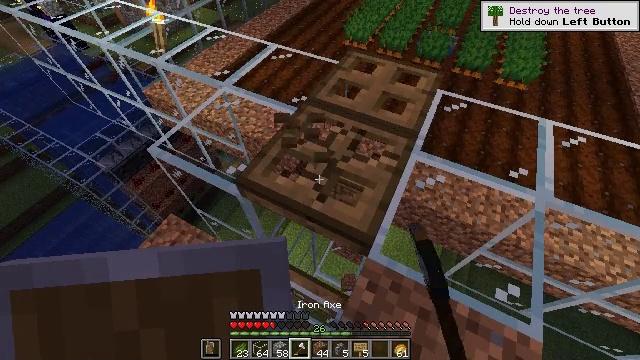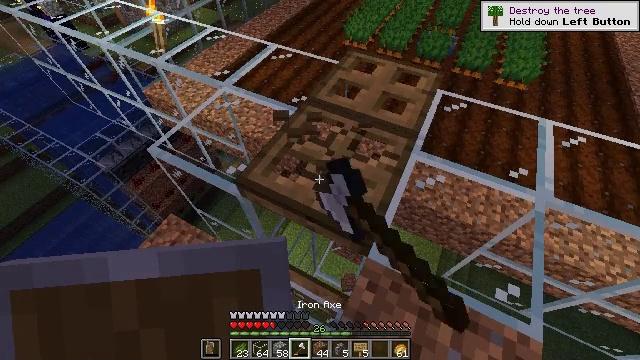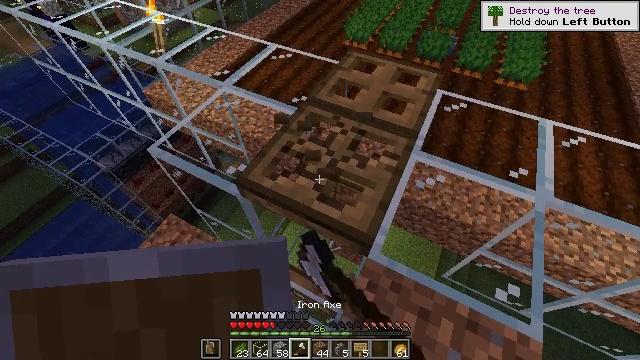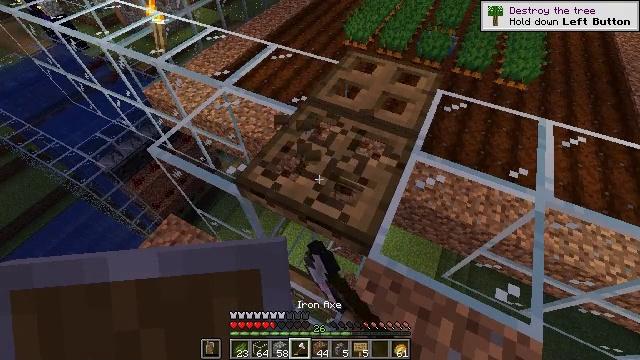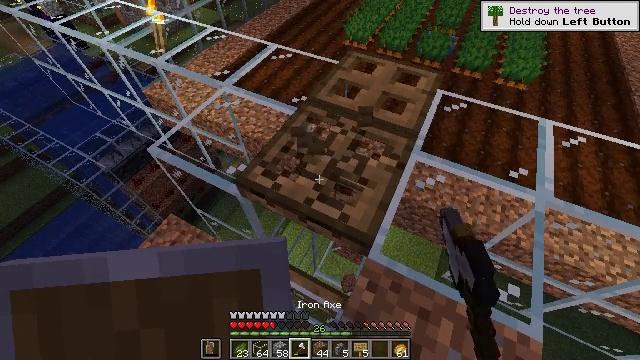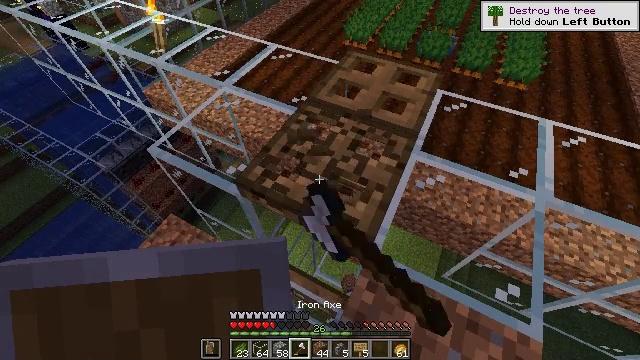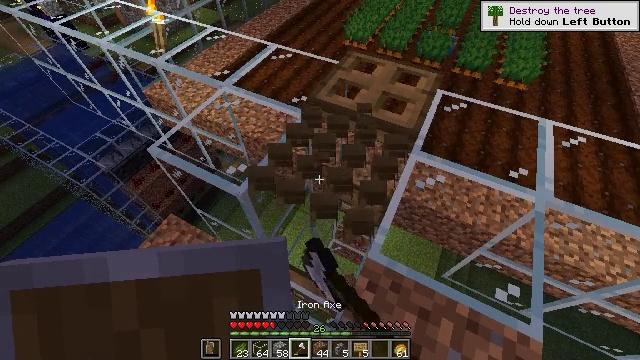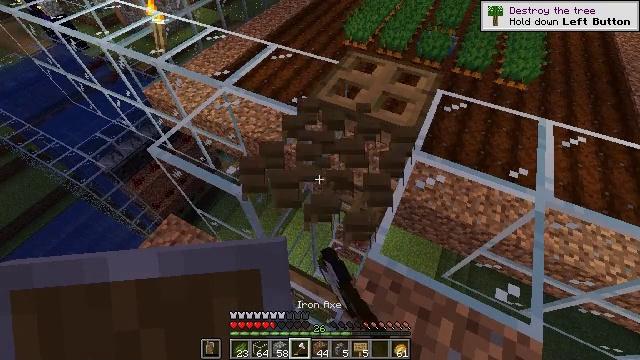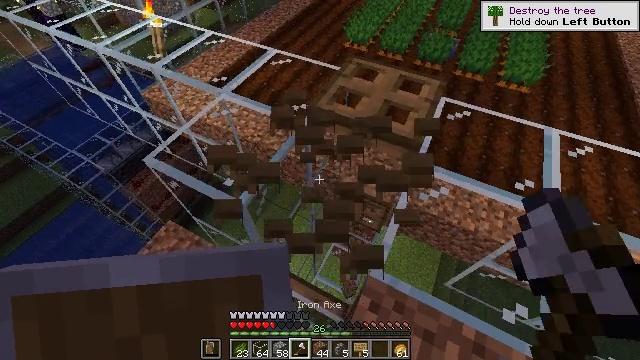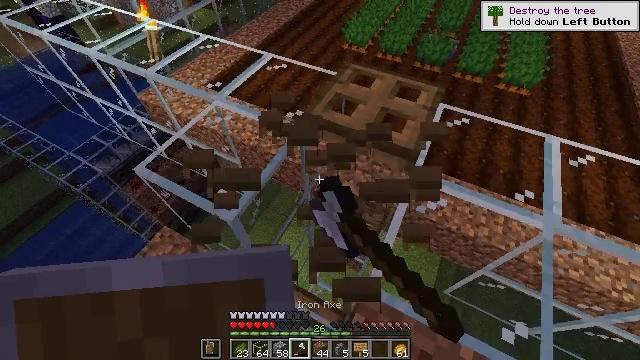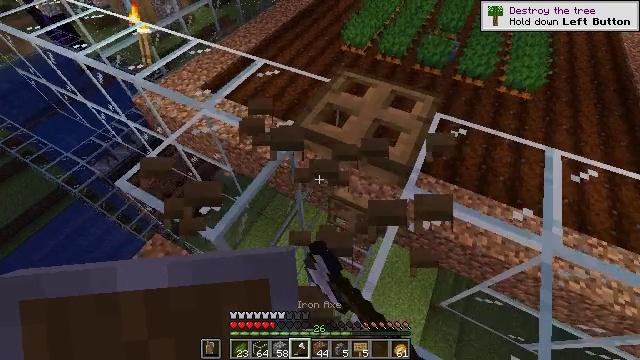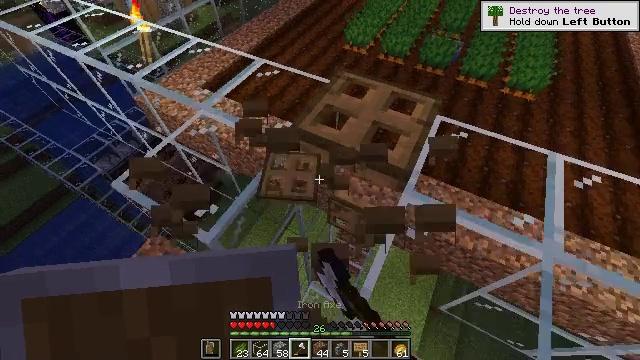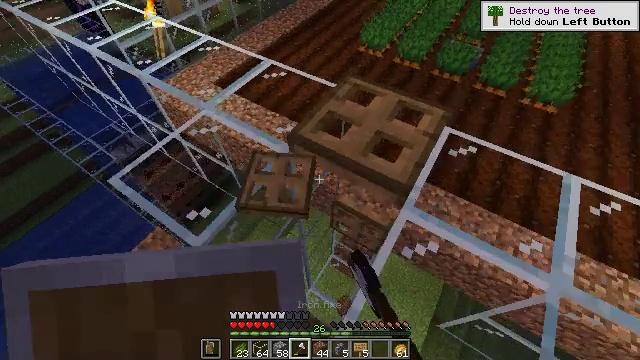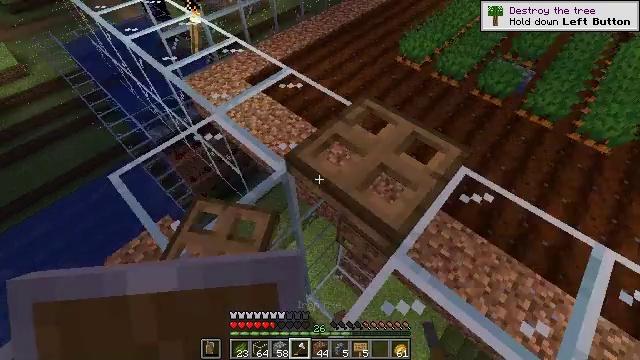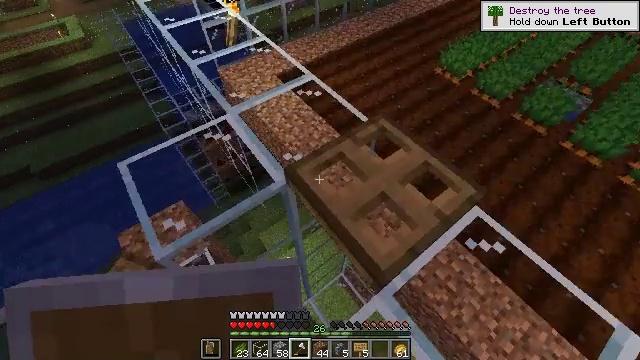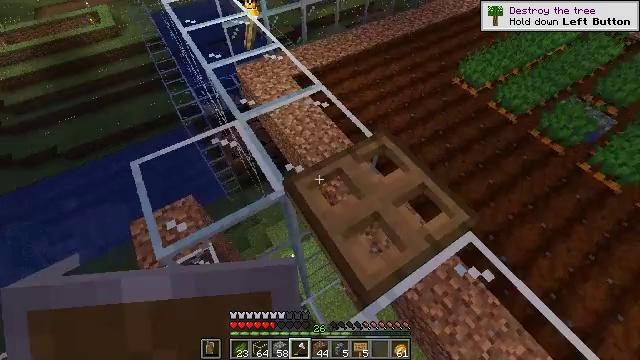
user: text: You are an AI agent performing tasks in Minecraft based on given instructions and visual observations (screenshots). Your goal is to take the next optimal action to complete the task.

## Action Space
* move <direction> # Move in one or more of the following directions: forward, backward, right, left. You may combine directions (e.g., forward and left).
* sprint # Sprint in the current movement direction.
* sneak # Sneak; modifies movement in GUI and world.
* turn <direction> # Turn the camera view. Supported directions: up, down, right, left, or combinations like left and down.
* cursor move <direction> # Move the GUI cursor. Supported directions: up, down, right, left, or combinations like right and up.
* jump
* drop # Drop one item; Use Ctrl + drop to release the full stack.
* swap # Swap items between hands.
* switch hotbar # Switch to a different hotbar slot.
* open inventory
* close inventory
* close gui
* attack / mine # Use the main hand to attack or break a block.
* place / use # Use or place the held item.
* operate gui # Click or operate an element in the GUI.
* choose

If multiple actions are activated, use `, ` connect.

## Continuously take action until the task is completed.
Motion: motion action
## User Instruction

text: Break the oak trapdoor to collect it.
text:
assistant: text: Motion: attack / mine
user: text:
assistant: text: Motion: attack / mine
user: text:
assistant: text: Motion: attack / mine
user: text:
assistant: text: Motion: attack / mine
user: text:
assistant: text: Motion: attack / mine
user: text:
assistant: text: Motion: attack / mine
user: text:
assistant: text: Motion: attack / mine
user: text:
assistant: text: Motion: move forward, attack / mine
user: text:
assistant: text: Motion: move forward and move right, attack / mine
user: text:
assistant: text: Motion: move forward and move right, attack / mine
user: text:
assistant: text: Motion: move forward and move right
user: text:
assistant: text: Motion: move forward and move right, turn left
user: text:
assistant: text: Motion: move forward and move right, turn left
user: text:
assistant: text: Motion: move forward and move right, turn left
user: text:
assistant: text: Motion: turn left
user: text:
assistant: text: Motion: turn left
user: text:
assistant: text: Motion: turn left
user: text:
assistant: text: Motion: turn left
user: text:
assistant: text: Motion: turn left
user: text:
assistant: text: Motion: turn left
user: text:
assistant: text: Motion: no_op
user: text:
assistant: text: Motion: no_op
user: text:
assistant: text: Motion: no_op
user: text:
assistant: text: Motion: turn down
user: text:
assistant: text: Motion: turn down
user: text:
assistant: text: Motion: turn down
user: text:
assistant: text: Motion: turn right
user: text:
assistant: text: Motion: turn right
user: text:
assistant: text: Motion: turn right
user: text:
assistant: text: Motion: no_op